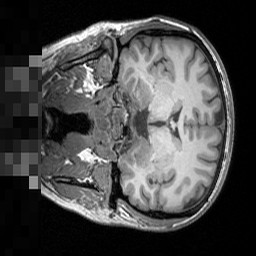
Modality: T1w
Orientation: coronal
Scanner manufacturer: siemens
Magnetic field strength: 3 T
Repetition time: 1.5 s
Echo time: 0.00291 s